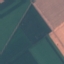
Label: AnnualCrop